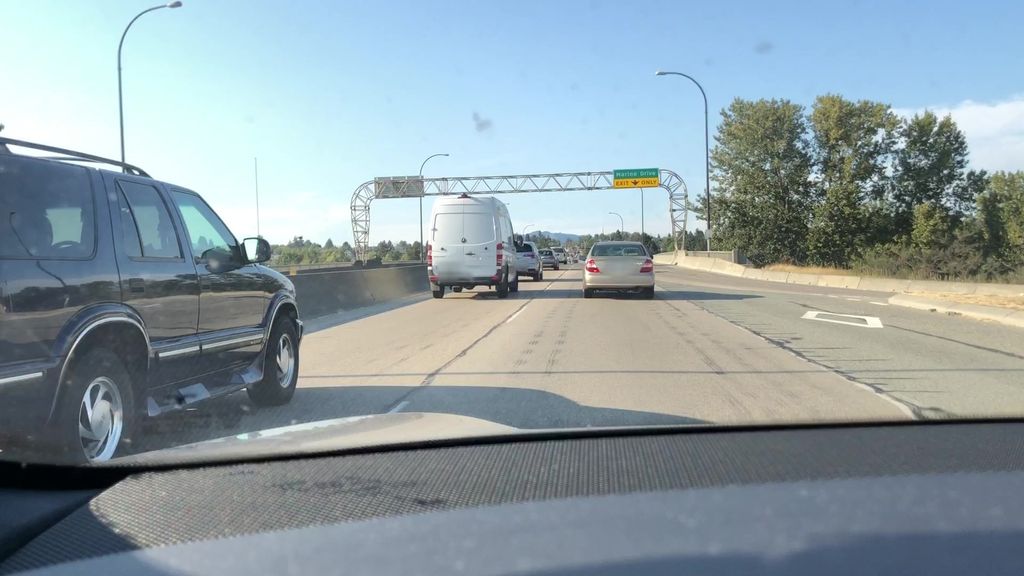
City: vancouver